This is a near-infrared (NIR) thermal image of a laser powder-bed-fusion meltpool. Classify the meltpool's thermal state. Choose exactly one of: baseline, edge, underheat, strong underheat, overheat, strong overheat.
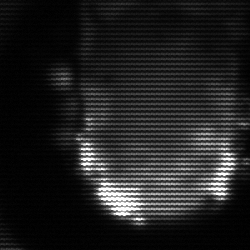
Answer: baseline